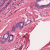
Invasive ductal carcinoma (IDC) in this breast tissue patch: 1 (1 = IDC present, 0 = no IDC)